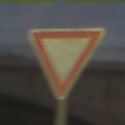
Verkehrszeichen: VorfahrtGewaehren
Umgebung: Outdoor, Suburban
Tageszeit: MorningAfternoon
Wetter: PartlyCloudy
Licht: Natural
Jahreszeit: NotSpecified
Kontrast: HighContrast